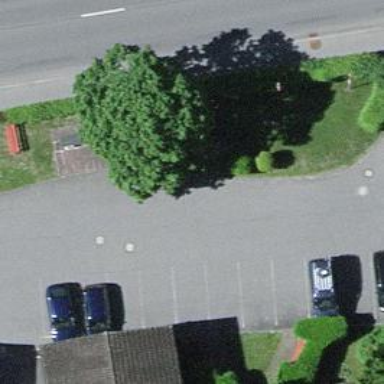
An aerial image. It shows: Brown bench in the vicinity.